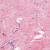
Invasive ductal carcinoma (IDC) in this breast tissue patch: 0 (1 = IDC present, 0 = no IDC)